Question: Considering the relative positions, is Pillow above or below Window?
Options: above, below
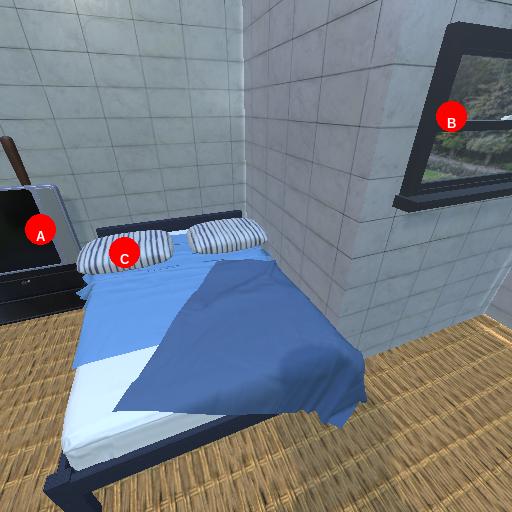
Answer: above